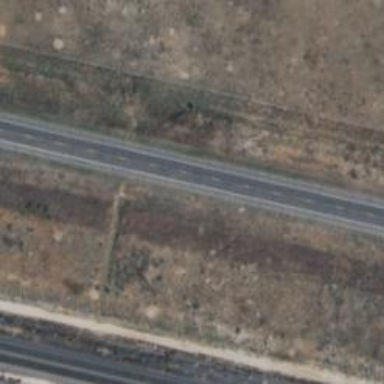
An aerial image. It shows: Primary highway.